Field crop: tomato
Growth stage: 2
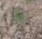
Species: solanum